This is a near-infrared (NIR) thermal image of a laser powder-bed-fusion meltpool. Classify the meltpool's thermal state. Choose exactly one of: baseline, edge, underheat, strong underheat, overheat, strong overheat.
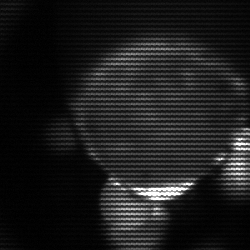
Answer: edge